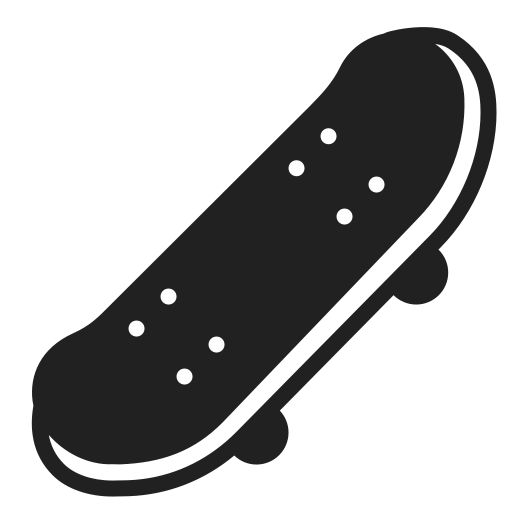
skateboard high contrast